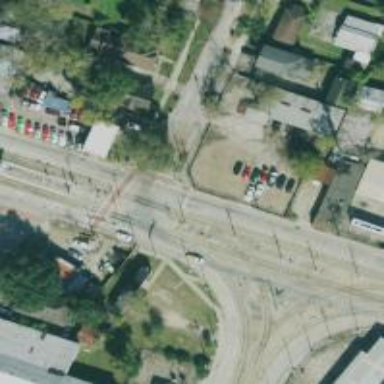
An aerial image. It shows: Railway crossing.